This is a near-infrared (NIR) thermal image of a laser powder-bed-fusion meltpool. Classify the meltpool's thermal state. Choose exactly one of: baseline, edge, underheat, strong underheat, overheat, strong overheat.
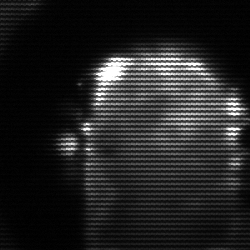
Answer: baseline